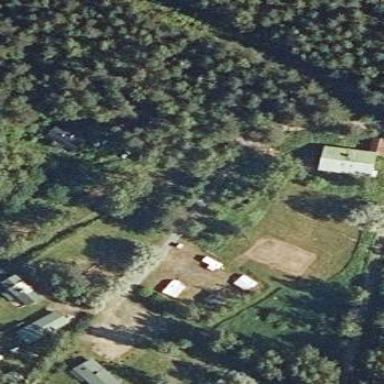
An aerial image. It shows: Farmyard area.